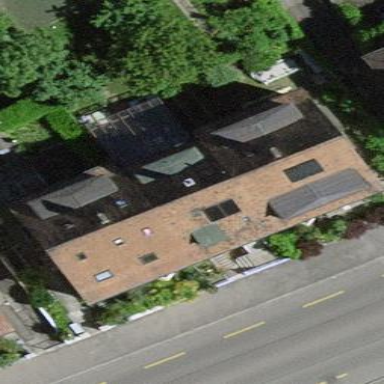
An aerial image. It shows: Terrace building.